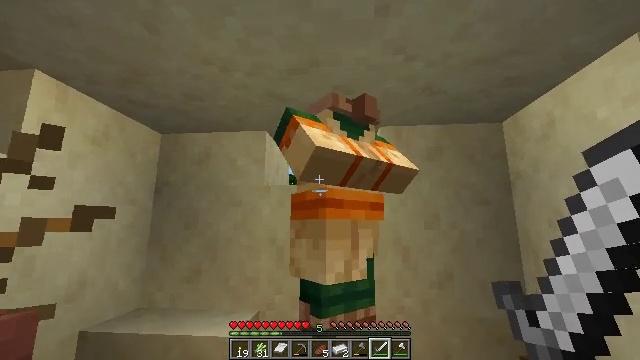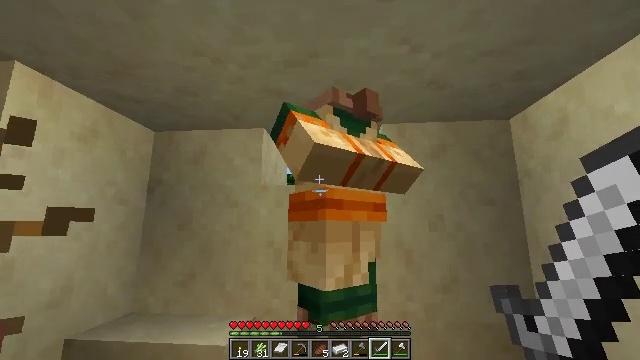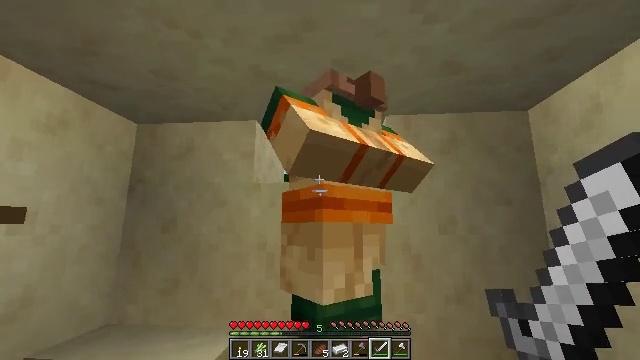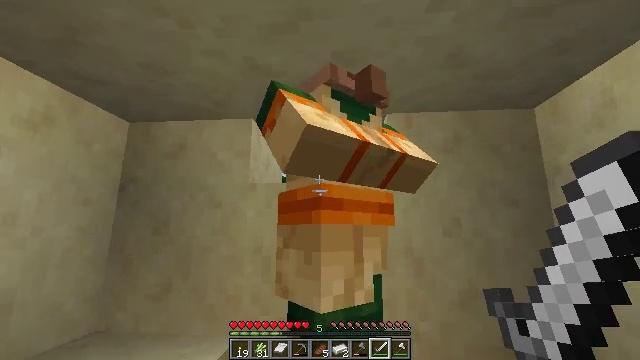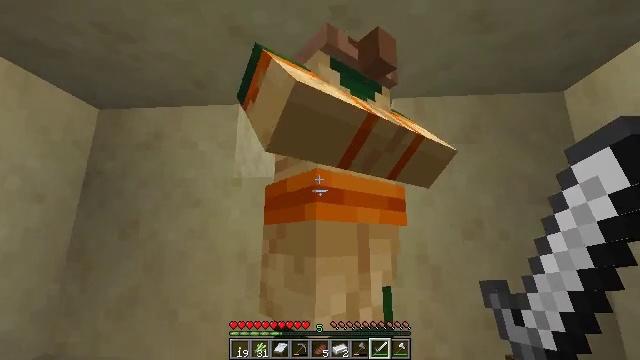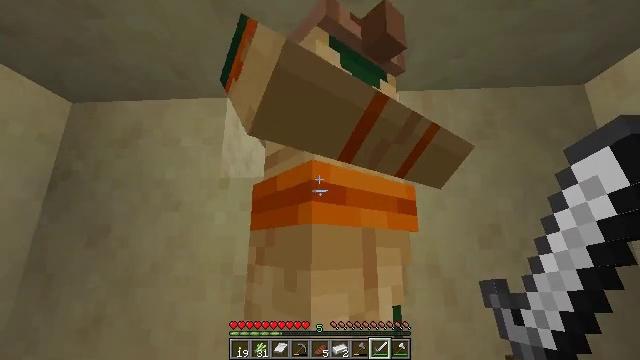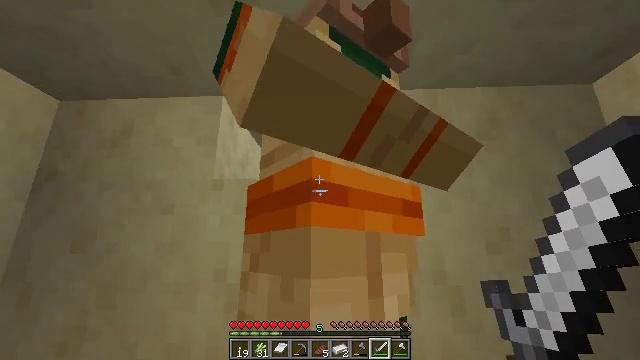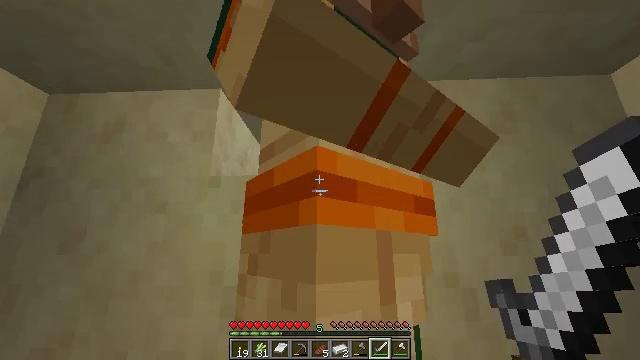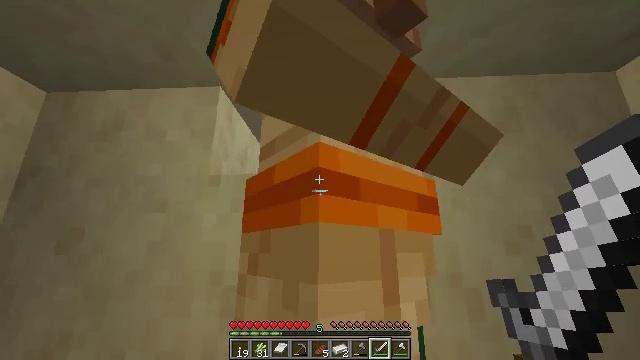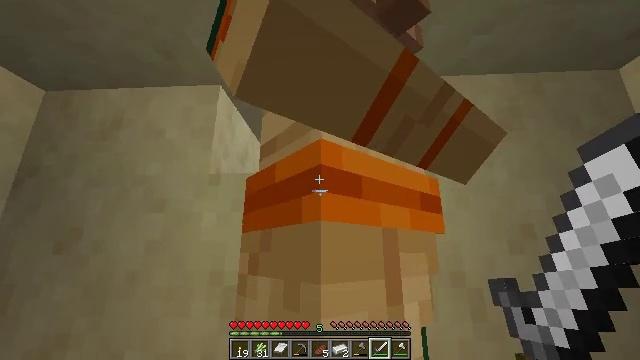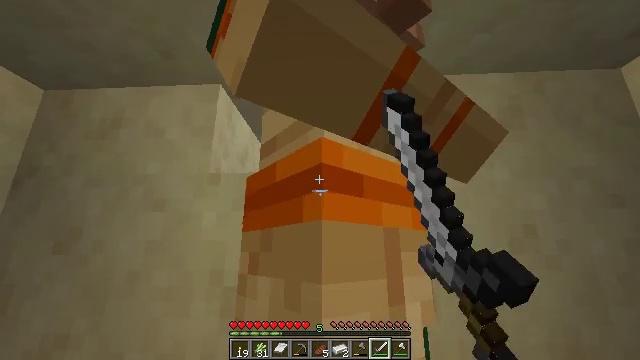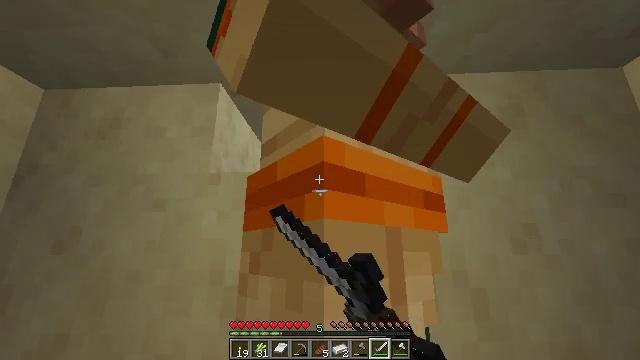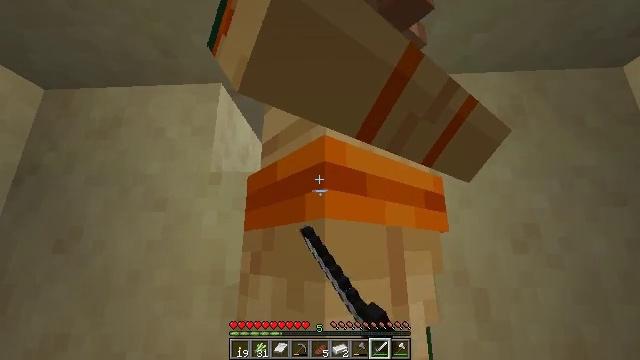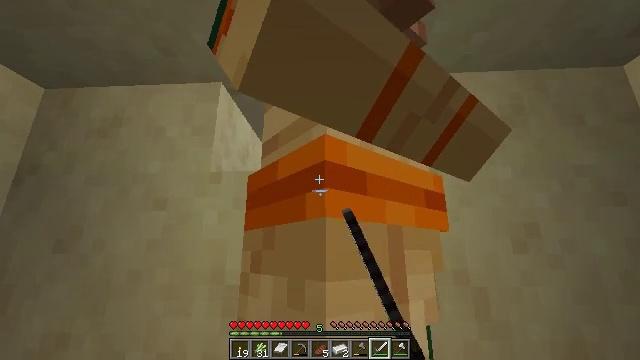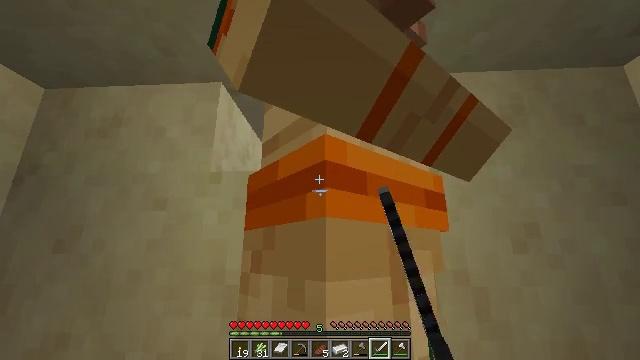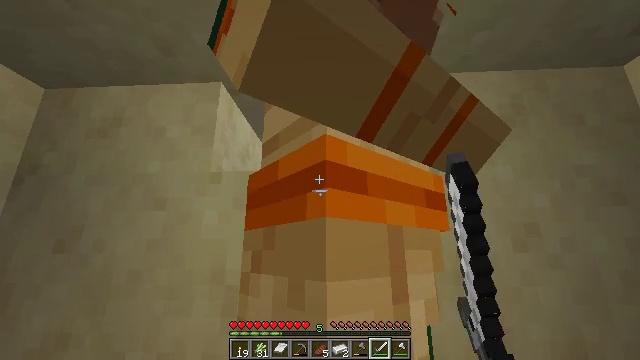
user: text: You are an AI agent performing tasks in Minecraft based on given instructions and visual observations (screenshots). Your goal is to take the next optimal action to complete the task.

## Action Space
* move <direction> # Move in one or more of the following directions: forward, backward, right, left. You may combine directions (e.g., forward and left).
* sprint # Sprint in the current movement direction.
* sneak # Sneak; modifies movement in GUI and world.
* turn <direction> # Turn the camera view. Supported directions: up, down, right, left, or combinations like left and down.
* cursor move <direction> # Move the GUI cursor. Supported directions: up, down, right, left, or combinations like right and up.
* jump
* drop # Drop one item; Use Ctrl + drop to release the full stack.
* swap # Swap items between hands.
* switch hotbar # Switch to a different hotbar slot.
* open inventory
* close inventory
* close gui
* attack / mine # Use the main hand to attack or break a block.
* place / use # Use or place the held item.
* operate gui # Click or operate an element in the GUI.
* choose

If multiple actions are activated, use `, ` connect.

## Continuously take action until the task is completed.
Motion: motion action
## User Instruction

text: Mine the smooth sandstone slab from the structure.
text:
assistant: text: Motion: move forward
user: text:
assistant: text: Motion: move forward
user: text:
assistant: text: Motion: move forward
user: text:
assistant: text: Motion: move forward, turn up
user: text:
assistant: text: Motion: turn up
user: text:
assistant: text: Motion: turn up
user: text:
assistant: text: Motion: no_op
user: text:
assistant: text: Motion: no_op
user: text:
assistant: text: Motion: use / place
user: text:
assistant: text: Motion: use / place
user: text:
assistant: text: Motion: use / place
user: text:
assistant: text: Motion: no_op
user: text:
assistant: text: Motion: no_op
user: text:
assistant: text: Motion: no_op
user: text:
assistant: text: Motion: no_op
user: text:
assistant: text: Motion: no_op
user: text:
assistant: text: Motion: no_op
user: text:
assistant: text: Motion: no_op
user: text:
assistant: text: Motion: no_op
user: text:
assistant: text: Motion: no_op
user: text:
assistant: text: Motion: no_op
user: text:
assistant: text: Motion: no_op
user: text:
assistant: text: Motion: no_op
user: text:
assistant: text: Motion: no_op
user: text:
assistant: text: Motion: no_op
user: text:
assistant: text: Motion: no_op
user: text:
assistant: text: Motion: no_op
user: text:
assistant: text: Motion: no_op
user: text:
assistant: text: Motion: no_op
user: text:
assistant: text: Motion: no_op